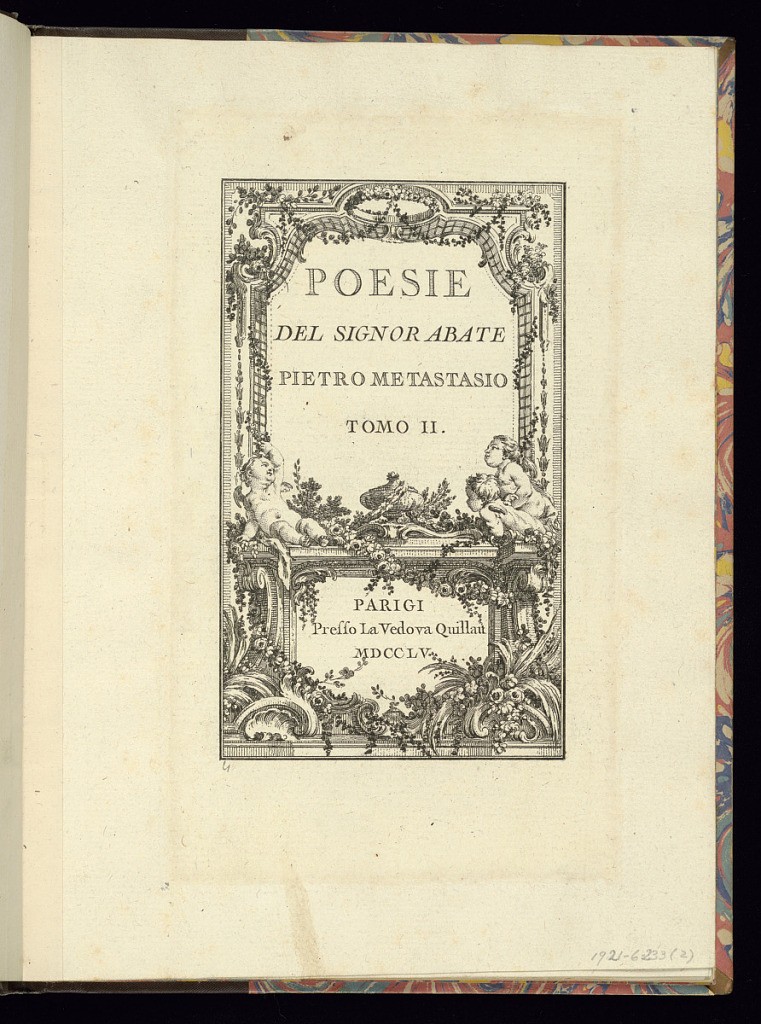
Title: Title Page
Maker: Pietro Metastasio, Italian, 1698 – 1782
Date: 1755
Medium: Etching on laid paper
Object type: Print
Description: Title page for the second of ten volumes of poetry by Metastasio. The title, address and date are lettered within a rocaille ornamental border, featuring trellis, c-scrolls, shell, and acanthus leaf ornament, fleurons, garlands of flowers, an urn, flowers, palm leaves, and three winged putti.